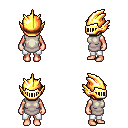
a pixel art fantasy rpg character, female body template, human, light skin, white tunic, white pants, white blonde long mohawk hairstyle, gold helm, four views (front, back, left, right), 2x2 character sprite sheet, small pixel art, hard edges, no anti-aliasing